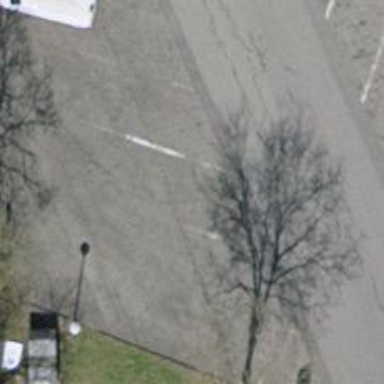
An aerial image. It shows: Bollard barrier.